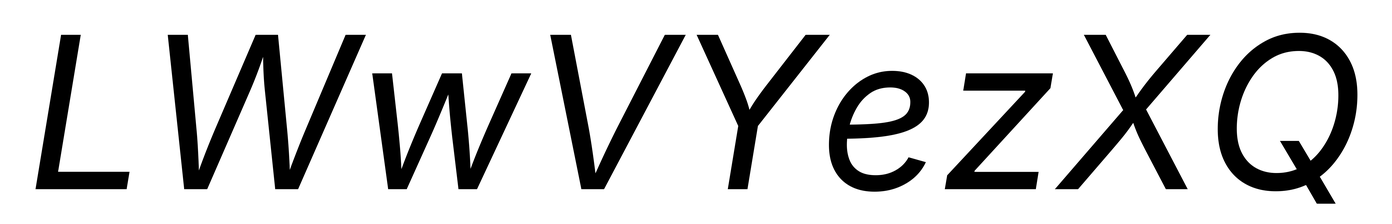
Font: Inter-Italic_Italic